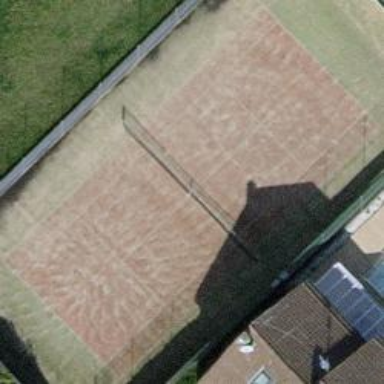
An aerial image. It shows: Tennis court on pitch.